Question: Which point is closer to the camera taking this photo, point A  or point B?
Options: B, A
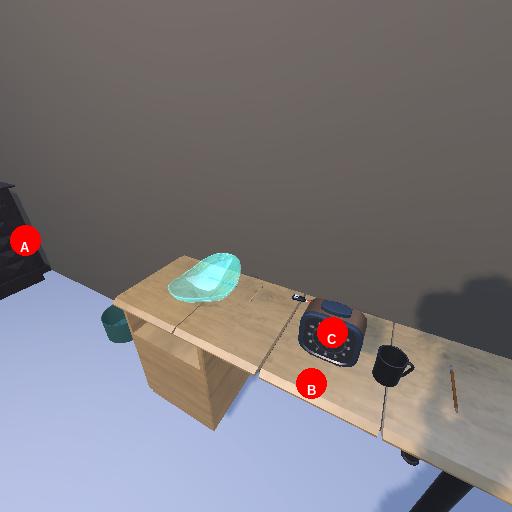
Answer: B